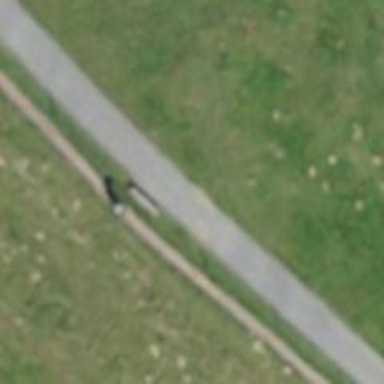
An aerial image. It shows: Bench.